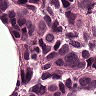
Metastatic tissue present: yes